Question: ## Background
I came across a Javascript quantum simulator and was trying to write the code (i.e. the quantum circuit) to implement a 3 qbit Quantum Fourier transform.
The closest I could get is shown below:

This is based on the chapter on the QFT from "Quantum Computation and Quantum Information" by Nielsen and Chuang. (The Conditional NOT gates at the end of the circuit are intended to swap the output bits into the correct order - the QFT reverses the order of the bits.)
I also tried a circuit based on the <URL>, but got no closer to the answer.
## Question
Can anyone help correct my algorithm to compute the QFT?
(I think it is most likely that the bug is in my circuit, but I guess it is also possible that there is an error in the underlying Javascript implementation?)
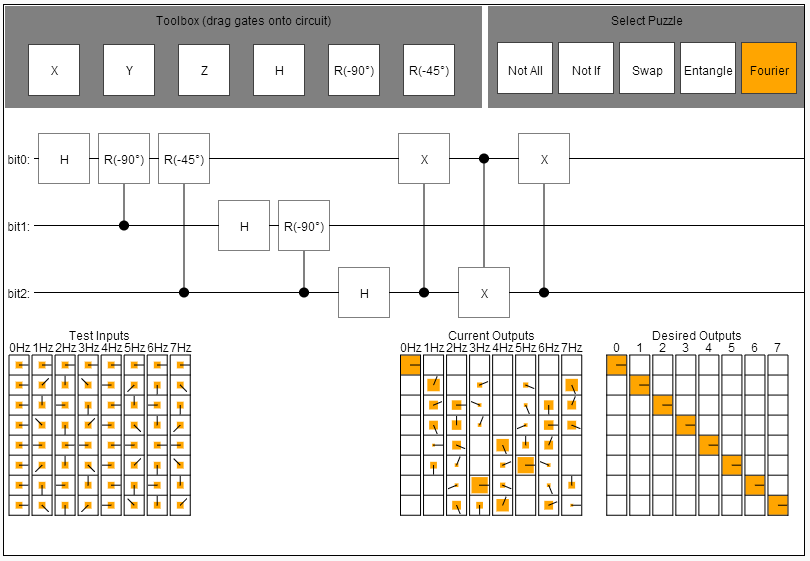
Answer: The reason the circuit from wikipedia isn't working is because the provided phase gates are turning clockwise instead of counter-clockwise (e.g. -45 degrees instead of +45 degrees). The circuit on Wikipedia (and probably the text book too) is using an R_(pi/2) gate, but you have an R_(-pi/2) gate.
There are several ways to deal with the issue:
- - - - - -
Sorry the backwards phases were confusing. (It's actually my circuit simulator, which I wrote for a <URL>